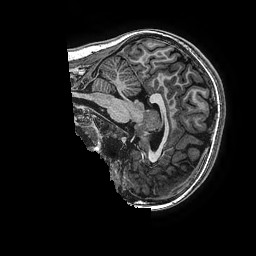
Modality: T1w
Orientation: sagittal
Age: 9
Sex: female
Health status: ill
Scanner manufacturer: ge
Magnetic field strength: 3 T
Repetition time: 0.00766 s
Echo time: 0.003476 s